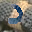
Label: 2